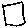
Label: square